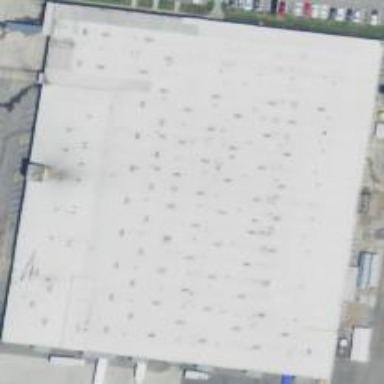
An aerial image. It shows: Warehouse.